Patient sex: M
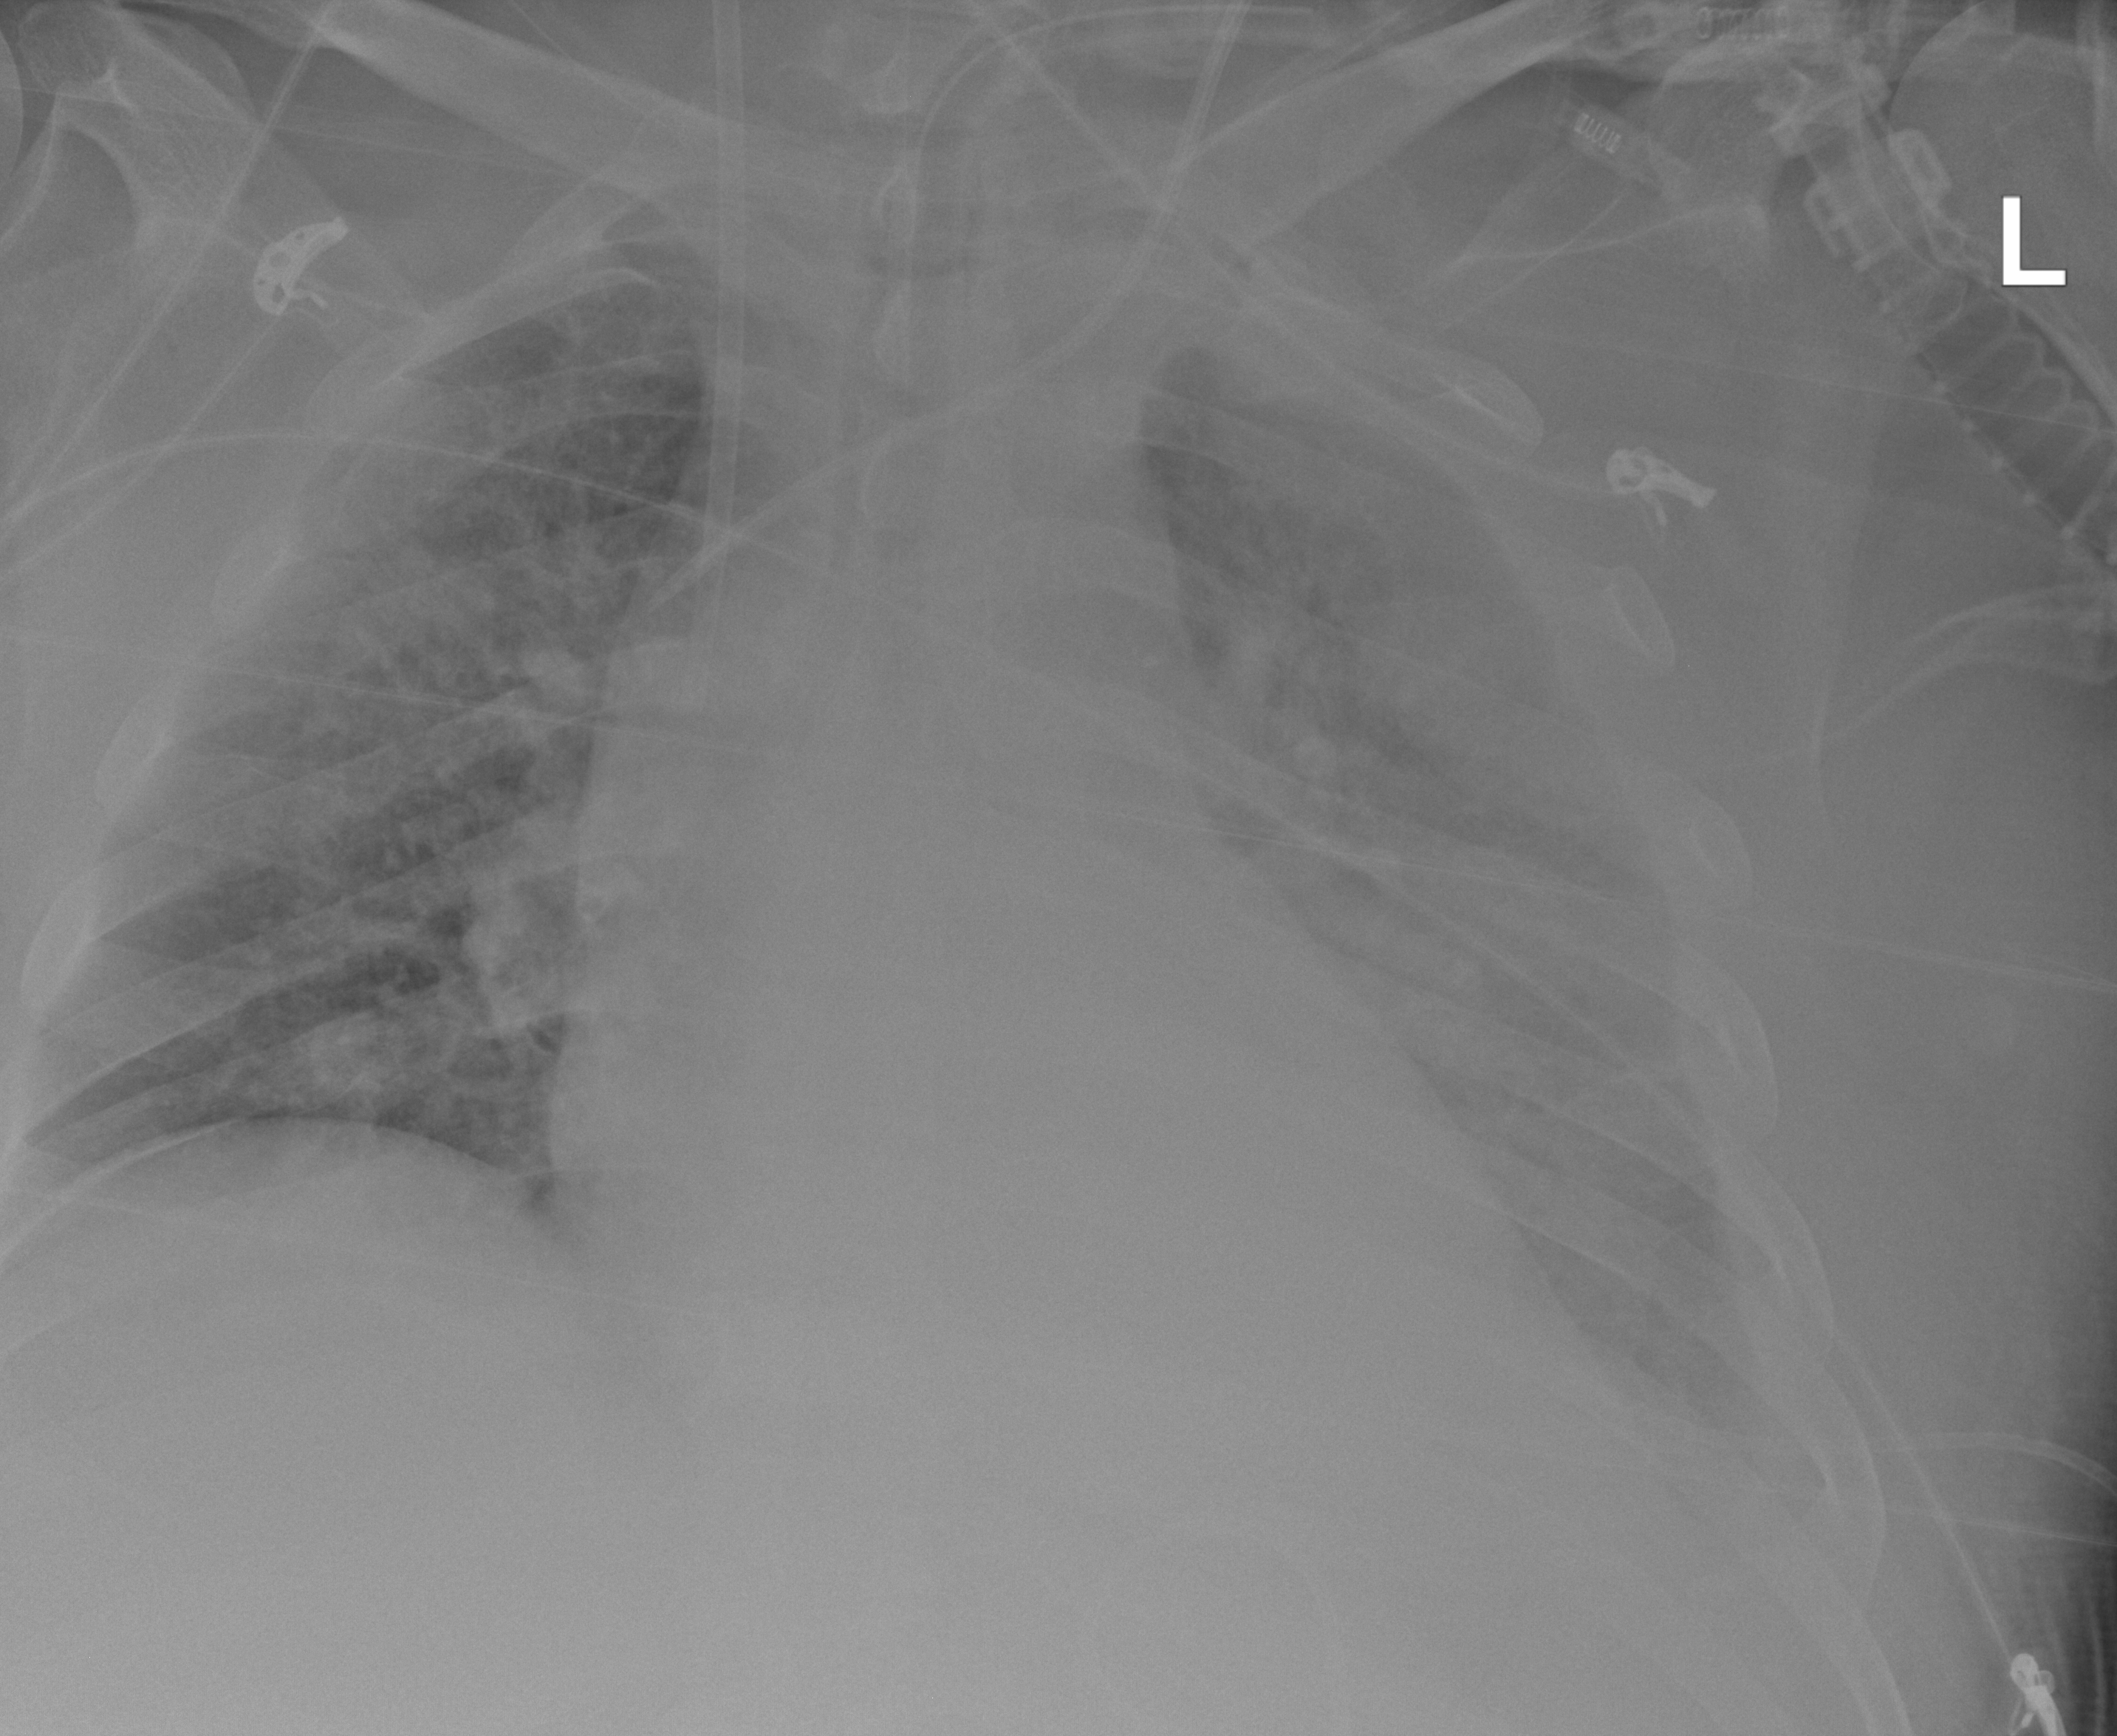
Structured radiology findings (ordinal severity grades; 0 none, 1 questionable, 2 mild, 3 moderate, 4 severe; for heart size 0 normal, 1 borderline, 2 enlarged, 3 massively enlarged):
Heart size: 2
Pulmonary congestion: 2
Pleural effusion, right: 2
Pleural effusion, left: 3
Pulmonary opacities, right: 2
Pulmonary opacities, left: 3
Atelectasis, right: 2
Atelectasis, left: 2